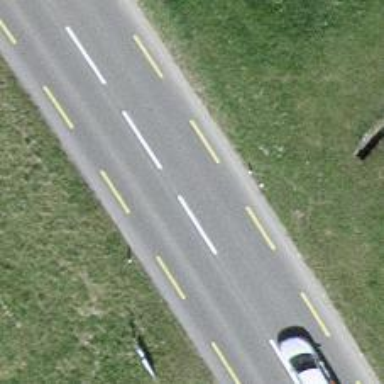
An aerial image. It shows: Primary highway with asphalt surface and designated lane for cyclists.